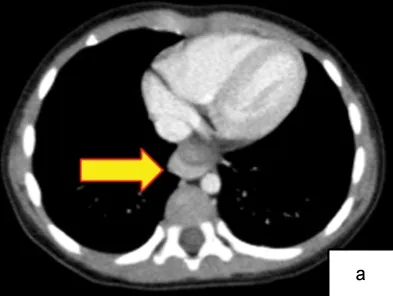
(a, b) Postnatal computed tomography shows two anomalous systemic arteries originating from the left gastric artery and supplying the lung mass.
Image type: radiology (ct)